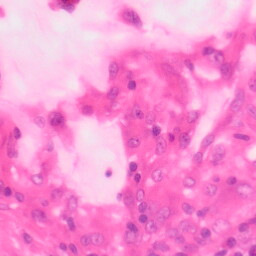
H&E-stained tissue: Colon